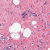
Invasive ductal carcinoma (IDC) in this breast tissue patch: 0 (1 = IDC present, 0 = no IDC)